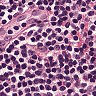
Metastatic tissue present: no